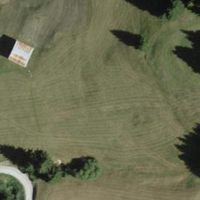
EUNIS habitat code: 24
Species observed at this site:
Prunus padus